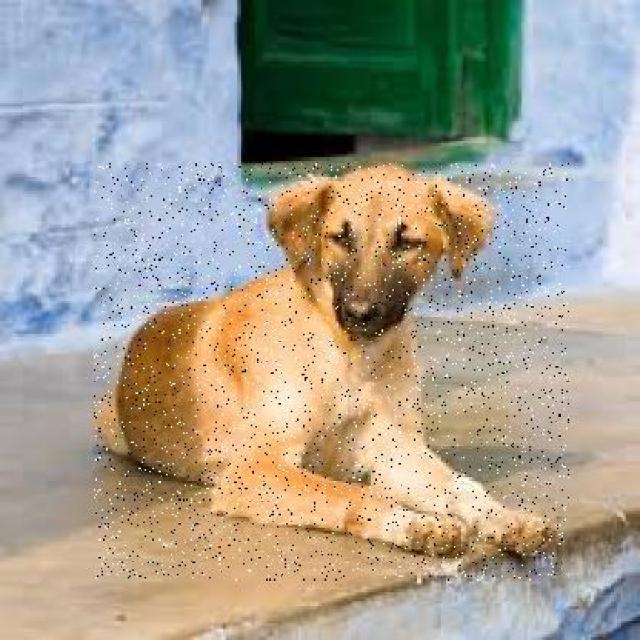
Healthy canine skin — no visible lesions, inflammation, or abnormalities. The skin and coat appear normal.